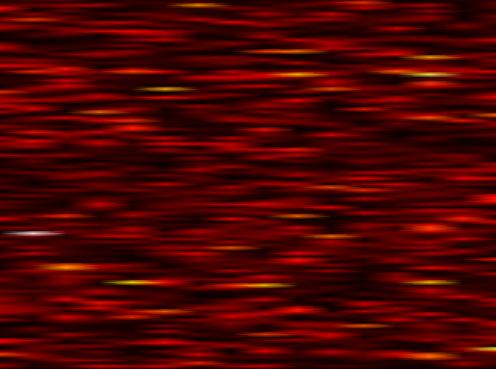
Label: OFDM